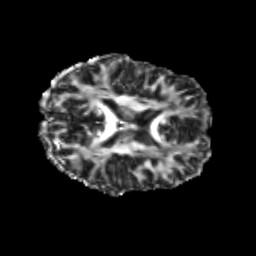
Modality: FA
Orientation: axial
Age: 23
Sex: male
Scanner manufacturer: siemens
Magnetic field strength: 3 T
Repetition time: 3.5 s
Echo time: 0.104 s